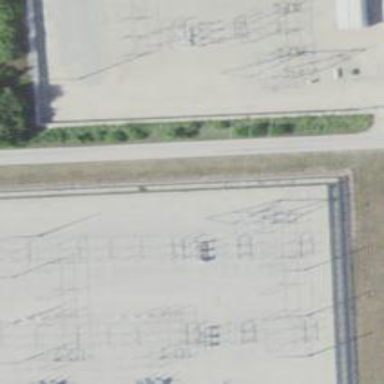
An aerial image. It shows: Switch used for power control.